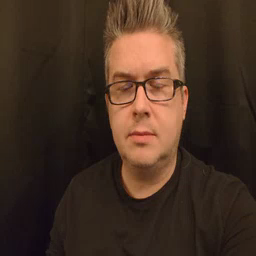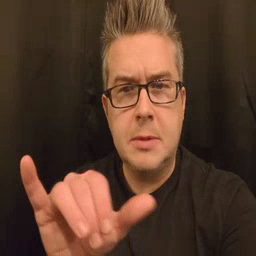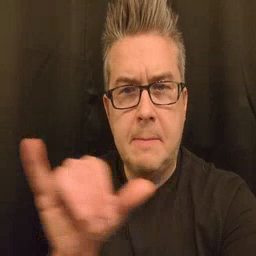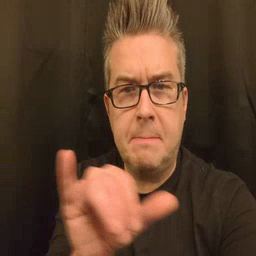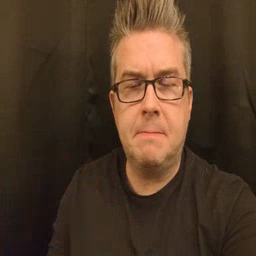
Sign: same